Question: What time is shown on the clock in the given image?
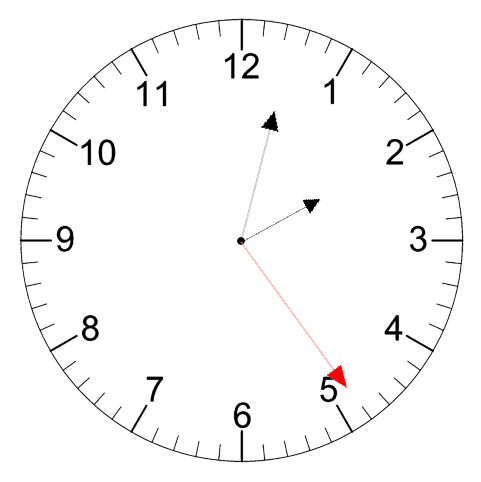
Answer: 02:02:24